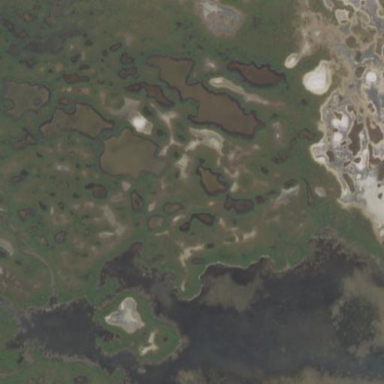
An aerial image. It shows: Saltmarsh wetland area.